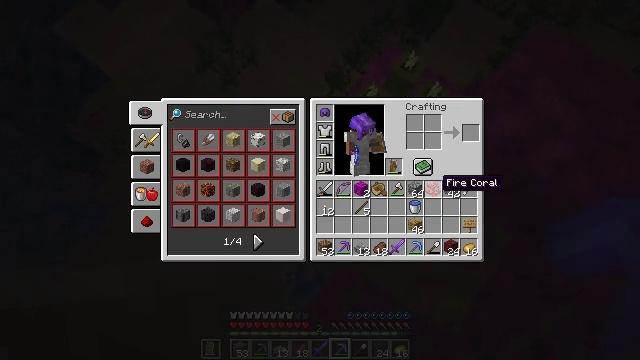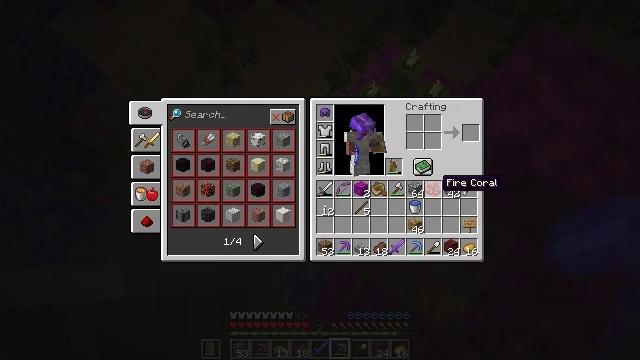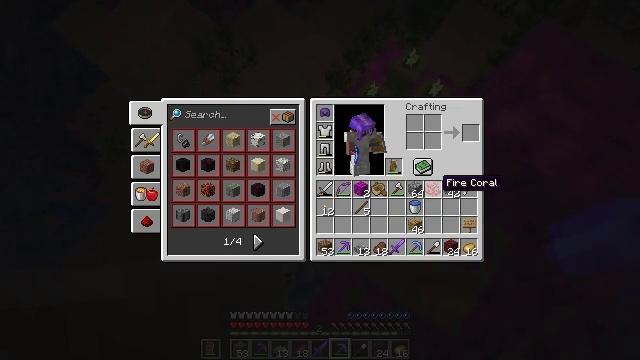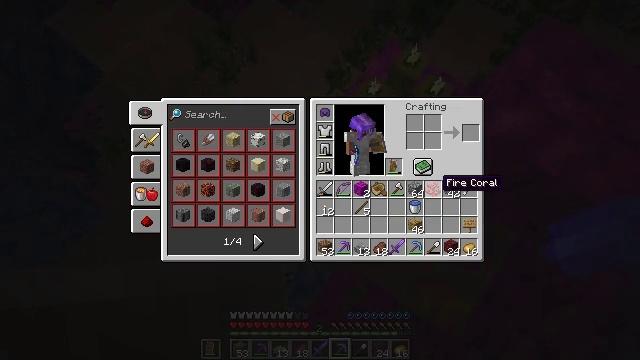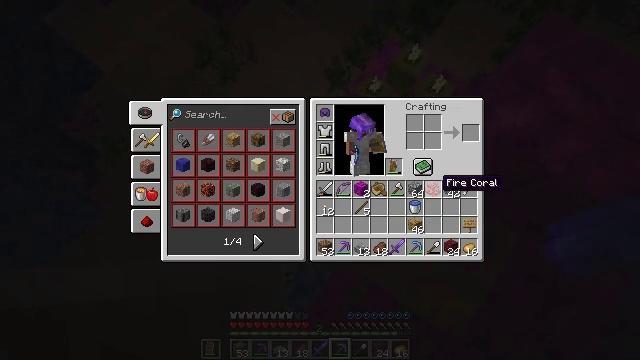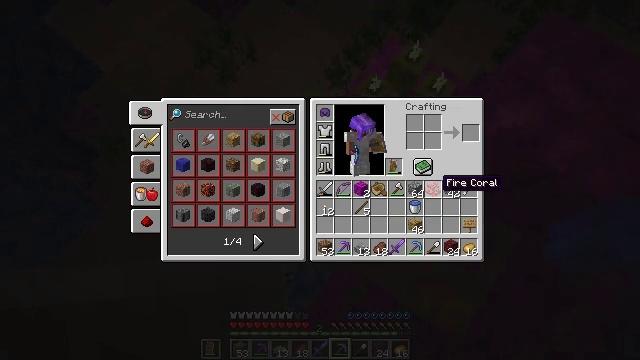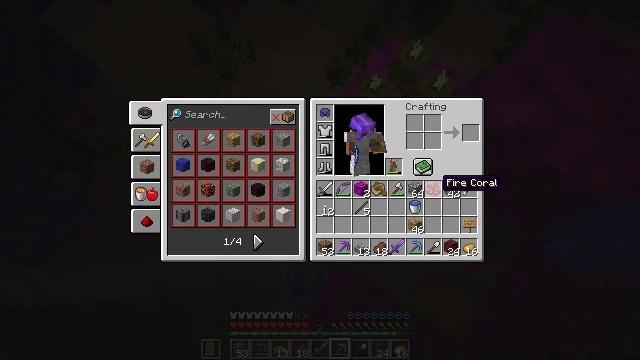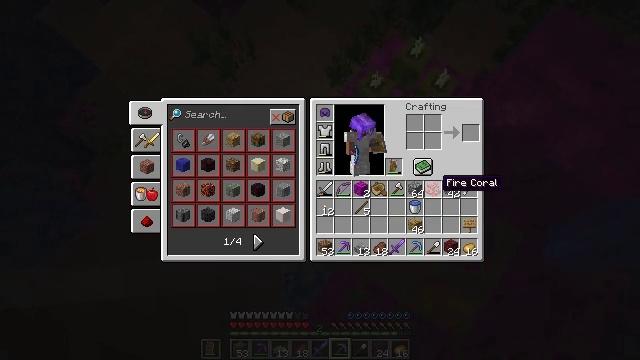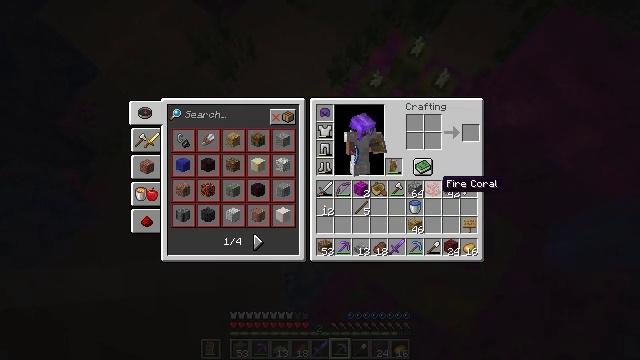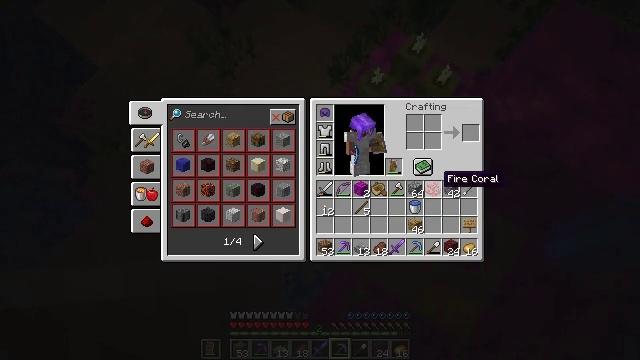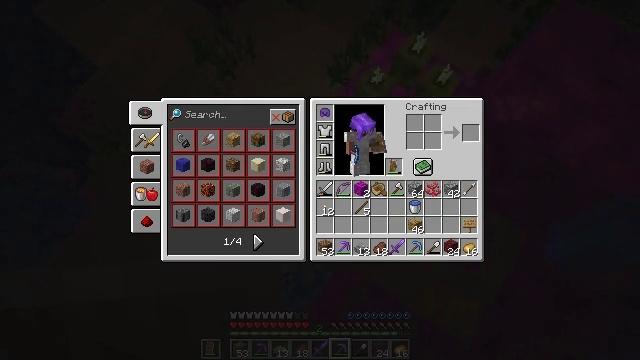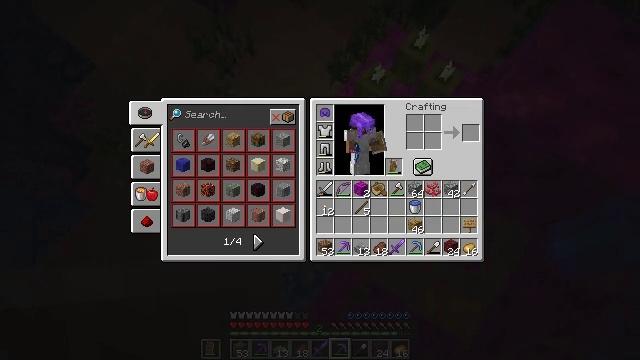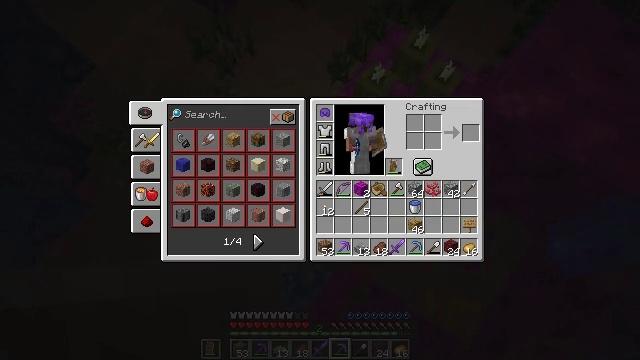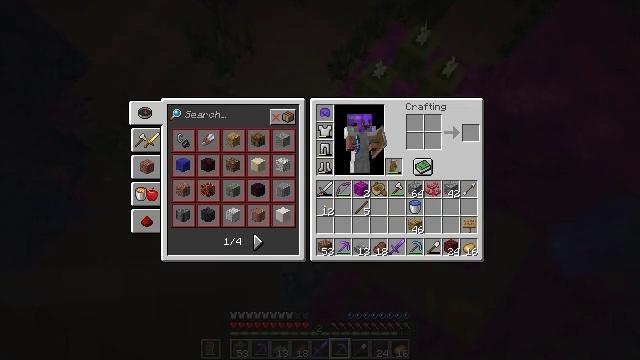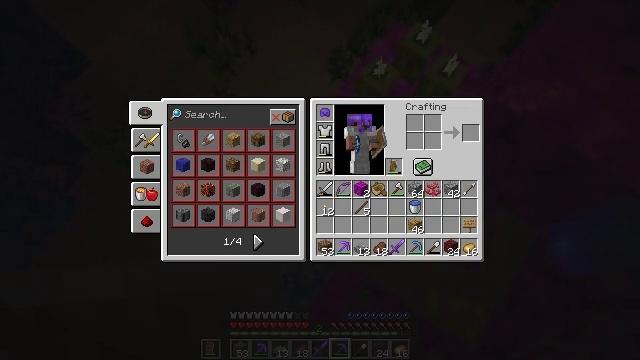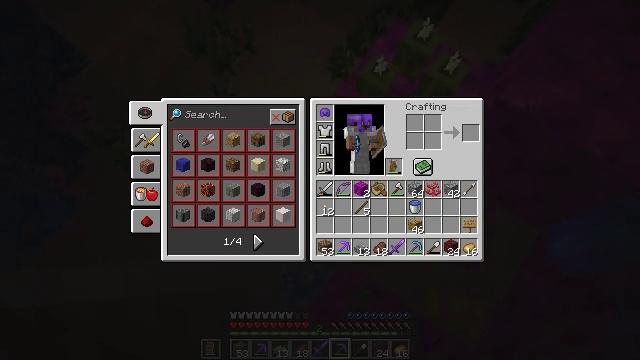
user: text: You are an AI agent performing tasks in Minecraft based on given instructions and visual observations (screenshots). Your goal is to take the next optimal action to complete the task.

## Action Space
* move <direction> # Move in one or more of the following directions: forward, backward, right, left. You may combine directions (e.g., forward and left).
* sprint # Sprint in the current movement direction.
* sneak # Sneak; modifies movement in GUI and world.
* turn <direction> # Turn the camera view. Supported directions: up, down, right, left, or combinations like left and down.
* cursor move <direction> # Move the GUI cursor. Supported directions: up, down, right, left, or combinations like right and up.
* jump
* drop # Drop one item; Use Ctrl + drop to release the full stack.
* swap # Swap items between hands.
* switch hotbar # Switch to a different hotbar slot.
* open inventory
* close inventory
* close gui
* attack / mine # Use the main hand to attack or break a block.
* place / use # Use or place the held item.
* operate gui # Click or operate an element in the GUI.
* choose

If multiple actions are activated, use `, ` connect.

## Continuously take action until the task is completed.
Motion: motion action
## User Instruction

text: mine block bubble coral block
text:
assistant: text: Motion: no_op
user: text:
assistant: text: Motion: no_op
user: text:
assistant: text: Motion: no_op
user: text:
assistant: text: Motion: no_op
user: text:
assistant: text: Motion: no_op
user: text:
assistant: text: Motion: no_op
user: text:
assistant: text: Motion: no_op
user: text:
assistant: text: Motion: no_op
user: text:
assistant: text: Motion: no_op
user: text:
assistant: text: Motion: turn right and up
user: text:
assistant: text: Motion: turn right and up
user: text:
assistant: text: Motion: turn right and up
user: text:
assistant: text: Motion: no_op
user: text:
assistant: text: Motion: no_op
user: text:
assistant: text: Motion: no_op
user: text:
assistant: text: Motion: no_op
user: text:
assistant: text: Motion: no_op
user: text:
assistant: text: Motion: no_op
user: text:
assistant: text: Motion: no_op
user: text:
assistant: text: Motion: no_op
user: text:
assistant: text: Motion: no_op
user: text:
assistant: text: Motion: no_op
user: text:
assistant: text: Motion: no_op
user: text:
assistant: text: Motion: turn up
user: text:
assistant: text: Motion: no_op
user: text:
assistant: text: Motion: no_op
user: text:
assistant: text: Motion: no_op
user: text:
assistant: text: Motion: no_op
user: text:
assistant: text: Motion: no_op
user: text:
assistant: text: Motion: no_op